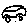
Label: car